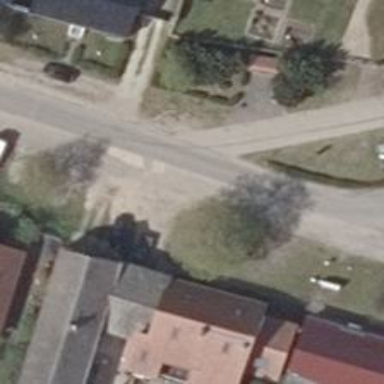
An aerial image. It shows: Smooth asphalt road in residential area.